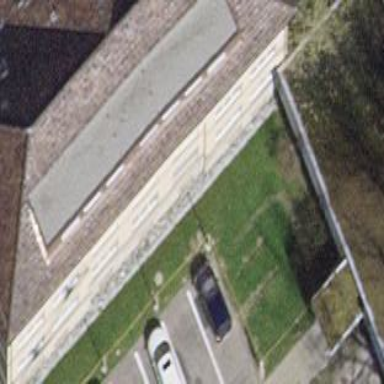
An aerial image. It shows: Hospital building.